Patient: sex M, age 57
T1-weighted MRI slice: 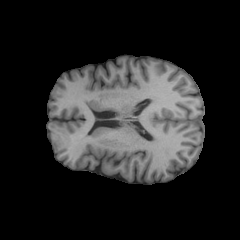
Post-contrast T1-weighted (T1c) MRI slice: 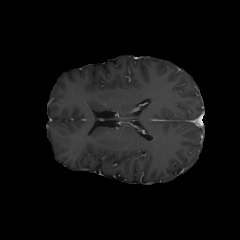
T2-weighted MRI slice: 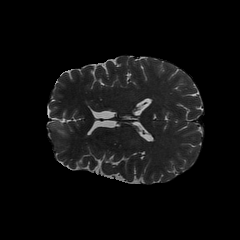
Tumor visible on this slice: yes
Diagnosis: Oligodendroglioma, IDH-mutant, 1p/19q-codeleted
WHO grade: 2